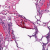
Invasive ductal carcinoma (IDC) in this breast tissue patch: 0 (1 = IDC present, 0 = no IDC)